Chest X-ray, AP view. Patient: 58 years old, sex M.
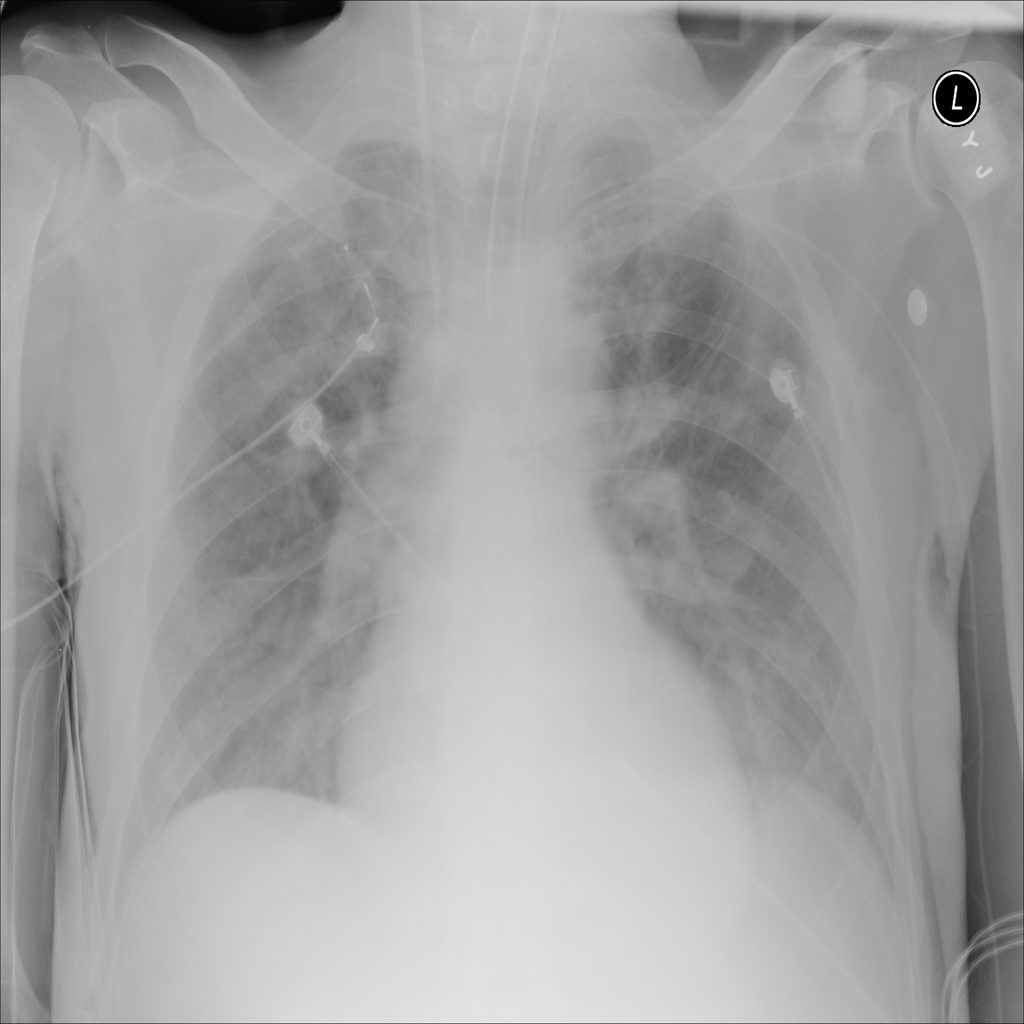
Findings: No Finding